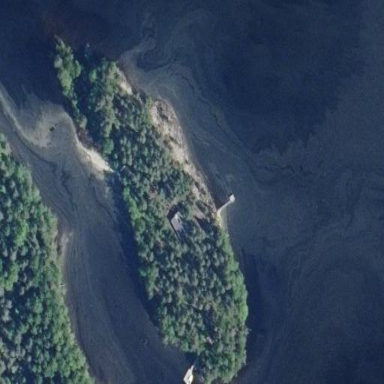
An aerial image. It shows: Islet covered with woodland.